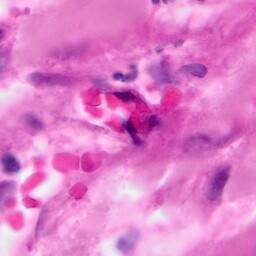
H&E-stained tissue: Pancreatic